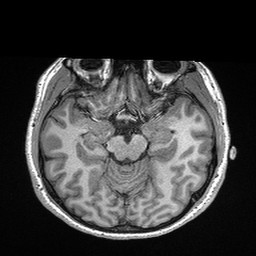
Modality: T1w
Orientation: coronal
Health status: healthy
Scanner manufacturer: siemens
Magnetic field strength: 3 T
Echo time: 0.00298 s